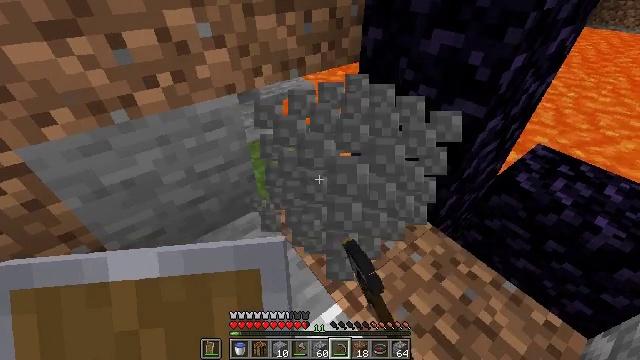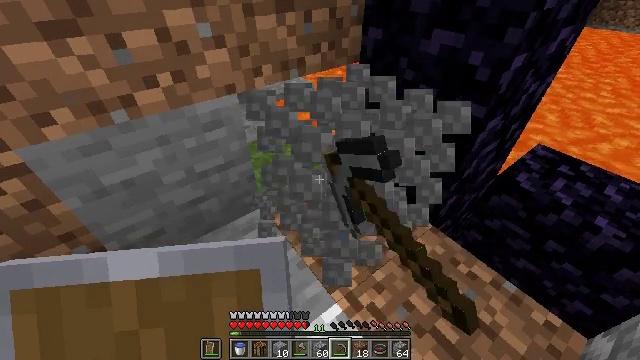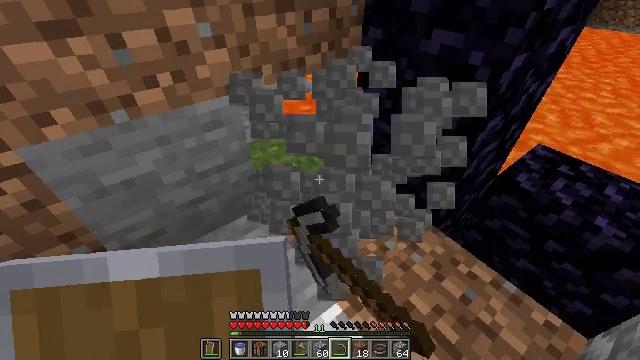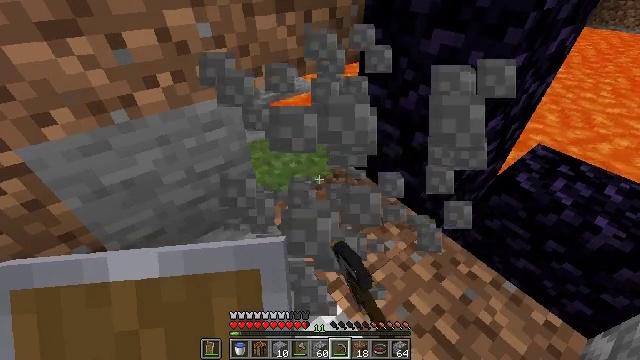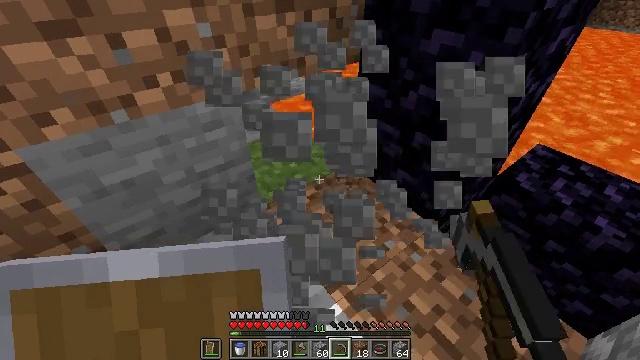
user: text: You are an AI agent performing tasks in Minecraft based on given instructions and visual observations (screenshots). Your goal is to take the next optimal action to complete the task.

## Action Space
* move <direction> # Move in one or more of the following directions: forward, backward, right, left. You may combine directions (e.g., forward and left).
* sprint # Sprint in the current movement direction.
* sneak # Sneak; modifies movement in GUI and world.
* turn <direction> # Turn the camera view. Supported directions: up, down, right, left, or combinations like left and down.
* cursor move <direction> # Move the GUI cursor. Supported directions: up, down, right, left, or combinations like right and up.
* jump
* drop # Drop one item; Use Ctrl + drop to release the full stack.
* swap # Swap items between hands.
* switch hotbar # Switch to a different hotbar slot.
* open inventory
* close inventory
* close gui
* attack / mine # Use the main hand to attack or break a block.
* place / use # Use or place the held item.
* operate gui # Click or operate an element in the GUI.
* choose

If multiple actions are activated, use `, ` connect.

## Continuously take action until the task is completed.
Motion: motion action
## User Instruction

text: Mine cobblestone to craft tools and furnaces.
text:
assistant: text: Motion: attack / mine
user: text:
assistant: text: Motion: attack / mine
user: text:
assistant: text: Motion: attack / mine
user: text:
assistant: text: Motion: attack / mine
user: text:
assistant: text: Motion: attack / mine